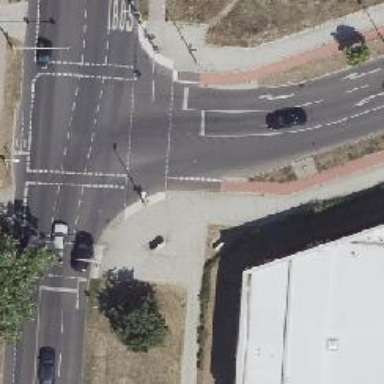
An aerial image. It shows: Tertiary road with asphalt surface. Separate sidewalks on both sides of the road.